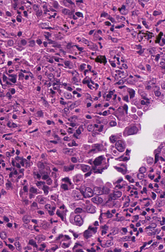
Tumor epithelial tissue: yes
Tumor-associated stroma tissue: yes
Normal tissue: no